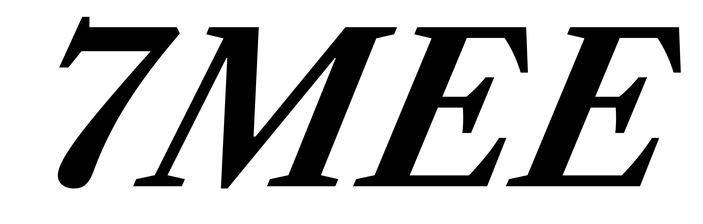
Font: LibreCaslonText-Italic_Bold_Italic